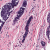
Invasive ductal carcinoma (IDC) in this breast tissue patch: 0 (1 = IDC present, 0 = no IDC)